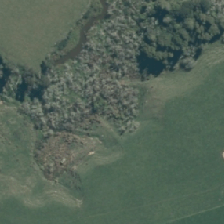
Land cover: deciduous_hardwood